Interaction volume radius: 5 \u00c5
Interaction volume height: 15 \u00c5
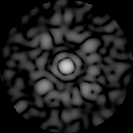
Disorder parameter: 0.6875